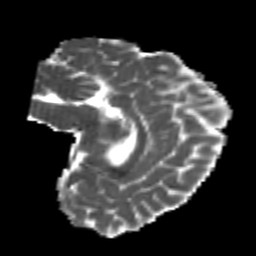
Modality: MD
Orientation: sagittal
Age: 24
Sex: female
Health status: healthy
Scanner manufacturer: philips
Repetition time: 7.386 s
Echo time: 0.08599 s